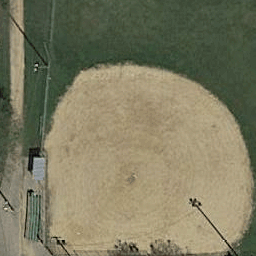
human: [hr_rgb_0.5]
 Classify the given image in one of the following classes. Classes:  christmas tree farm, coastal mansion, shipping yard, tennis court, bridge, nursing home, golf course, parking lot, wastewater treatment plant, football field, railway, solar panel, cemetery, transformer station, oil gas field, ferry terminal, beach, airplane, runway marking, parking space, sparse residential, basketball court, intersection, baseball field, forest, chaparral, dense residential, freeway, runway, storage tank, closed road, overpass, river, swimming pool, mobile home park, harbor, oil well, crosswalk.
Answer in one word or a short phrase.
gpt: baseball field